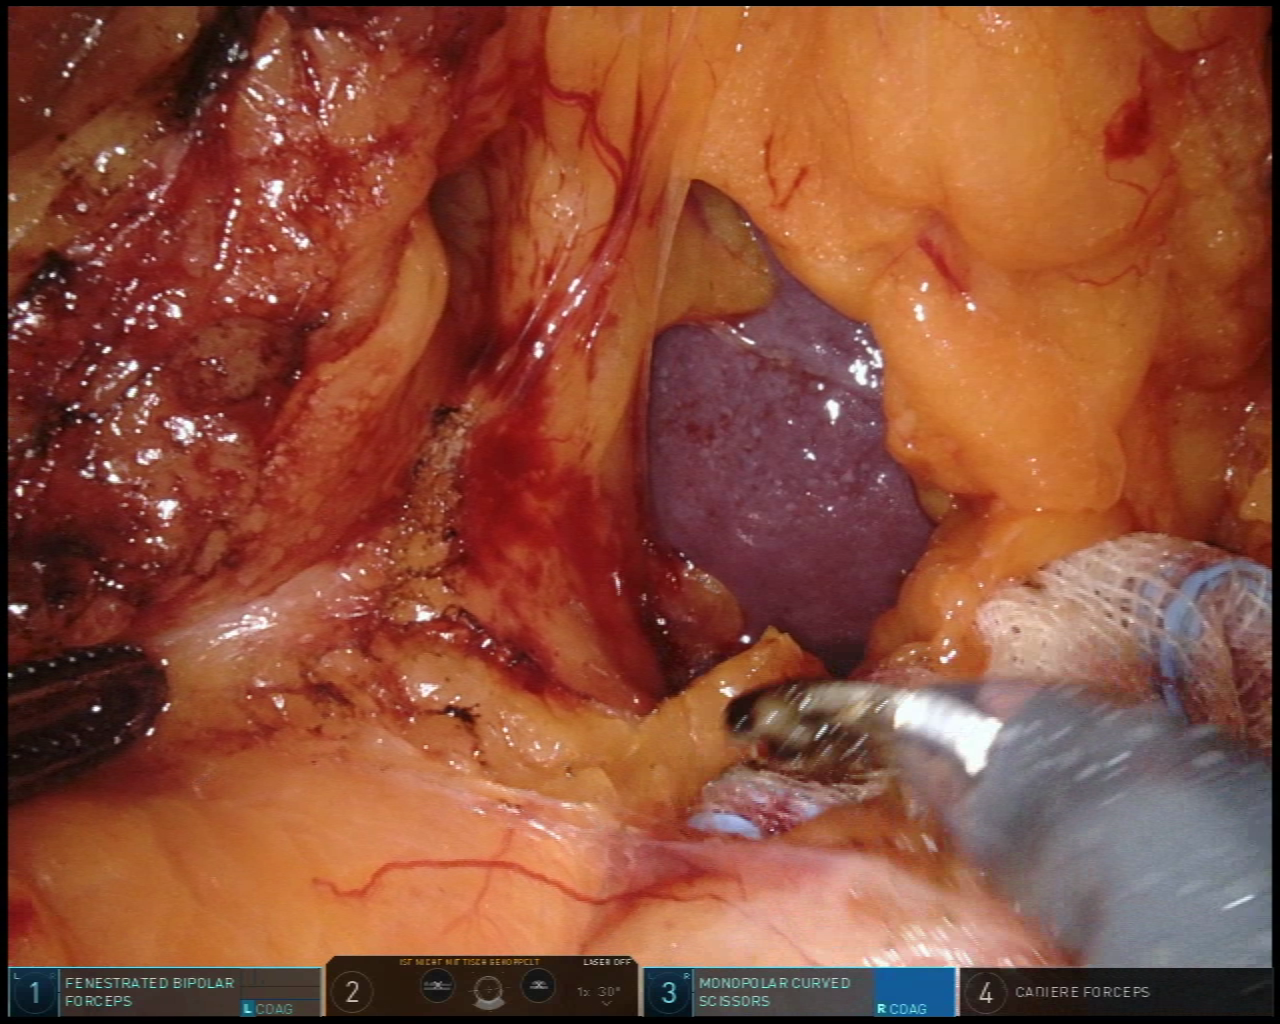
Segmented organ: spleen
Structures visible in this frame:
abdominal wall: no
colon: no
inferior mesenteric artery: no
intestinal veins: no
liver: no
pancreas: no
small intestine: no
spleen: yes
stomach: no
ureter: no
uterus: no
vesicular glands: no